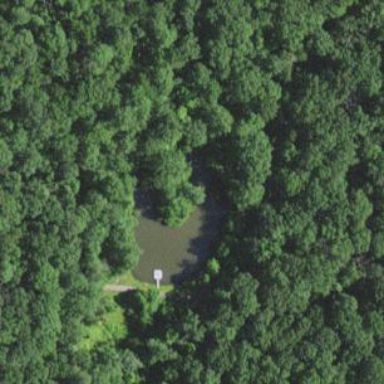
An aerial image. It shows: Pond with natural water.